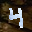
Label: 4